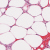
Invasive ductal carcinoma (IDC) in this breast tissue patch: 0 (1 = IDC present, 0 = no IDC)